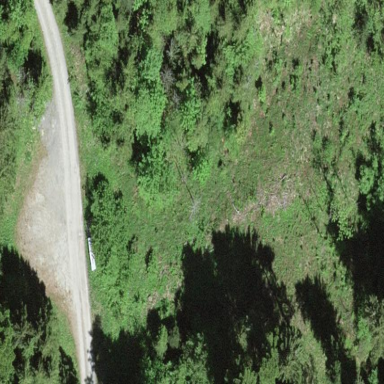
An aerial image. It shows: Patch of scrub vegetation.